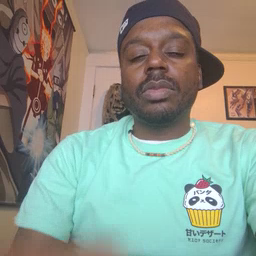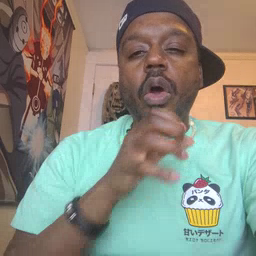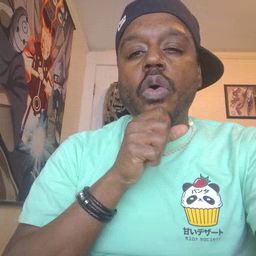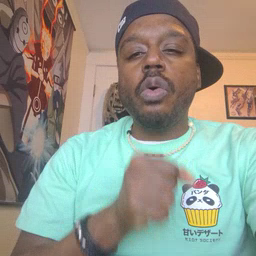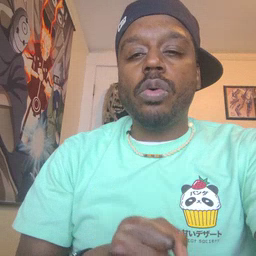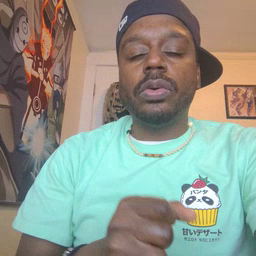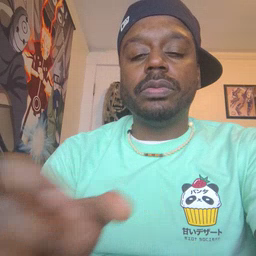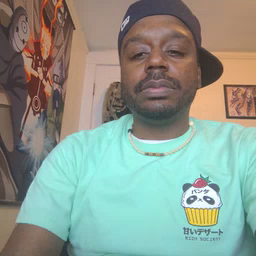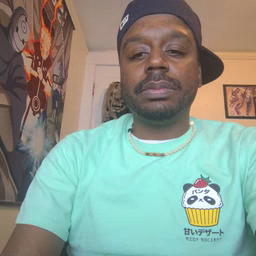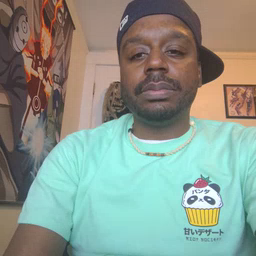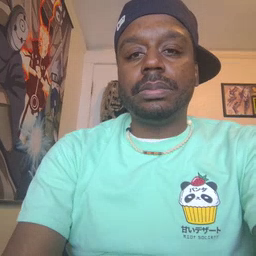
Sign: old